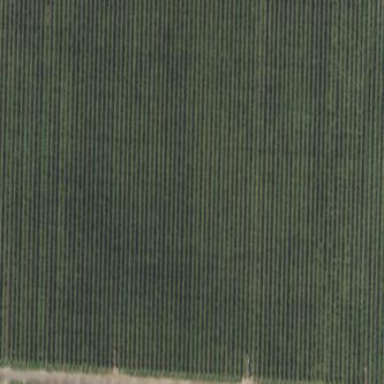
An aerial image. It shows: Vineyard where grapes are grown.